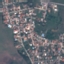
Land use / land cover class: Residential